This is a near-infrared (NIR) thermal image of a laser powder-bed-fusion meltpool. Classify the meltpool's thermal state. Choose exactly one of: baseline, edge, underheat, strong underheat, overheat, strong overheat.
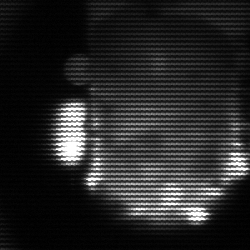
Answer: baseline